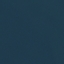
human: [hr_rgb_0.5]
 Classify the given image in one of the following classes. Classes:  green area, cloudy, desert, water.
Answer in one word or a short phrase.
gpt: water